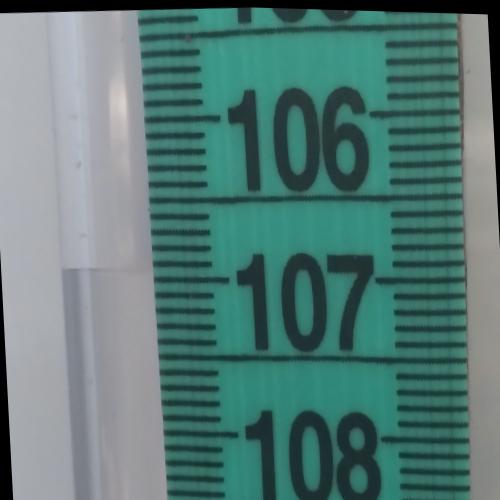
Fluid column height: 106.9 cm